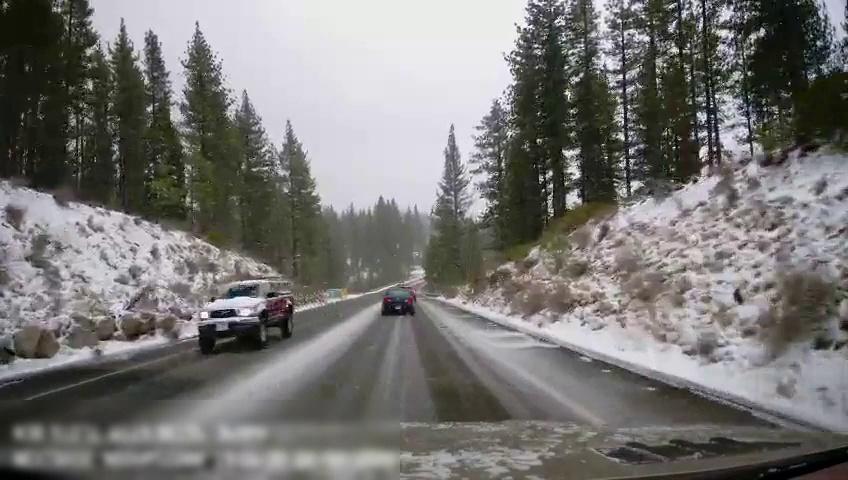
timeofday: Day
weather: Snowy
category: Drivable Space
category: Vehicles | SUV
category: Vehicles | Car
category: Lanes | Opposite Lane
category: Lanes | Current Lane